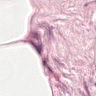
Metastatic tissue present: no